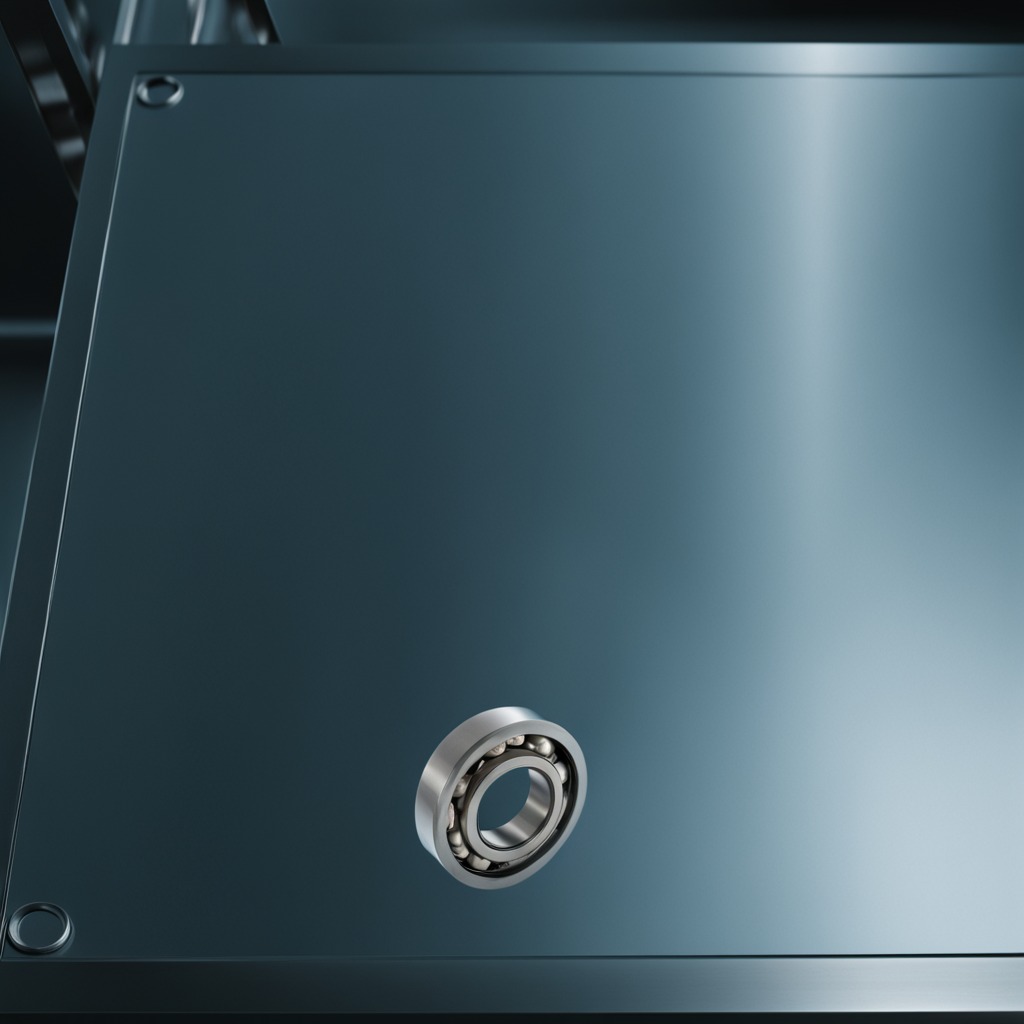
A metal ball bearing is lying on the metal table in a machine shop under fluorescent lights.